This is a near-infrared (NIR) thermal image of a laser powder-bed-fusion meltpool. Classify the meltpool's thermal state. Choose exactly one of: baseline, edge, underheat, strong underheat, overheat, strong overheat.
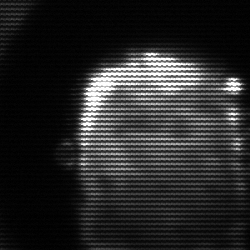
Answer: baseline